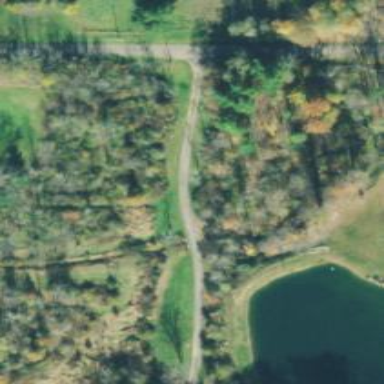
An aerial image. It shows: Driveway road leading to low-water crossing bridge.